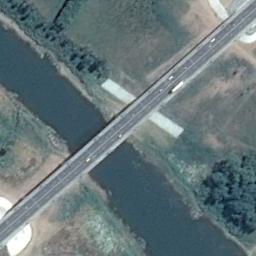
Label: bridge